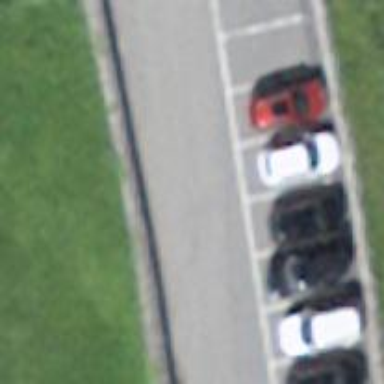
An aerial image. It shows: Parking available on the street side.